Interaction volume radius: 10 \u00c5
Interaction volume height: 15 \u00c5
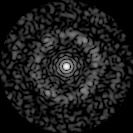
Disorder parameter: 0.8096